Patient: sex M, age 30
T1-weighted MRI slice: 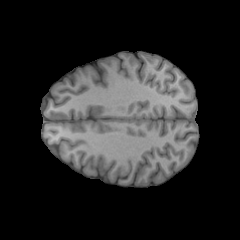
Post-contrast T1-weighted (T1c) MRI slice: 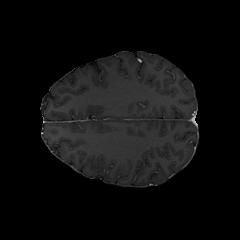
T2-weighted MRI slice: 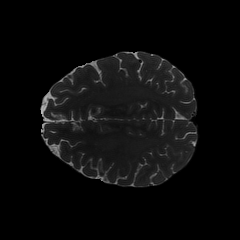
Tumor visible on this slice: no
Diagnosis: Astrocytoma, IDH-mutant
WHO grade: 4